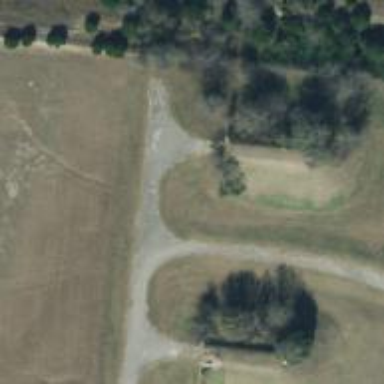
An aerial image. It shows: Military bunker.